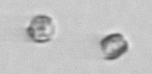
Label: Thalassiosira_sp_aff_mala